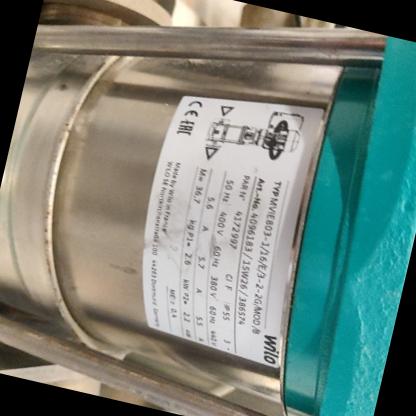
Klasa: tabliczka-znamionowa